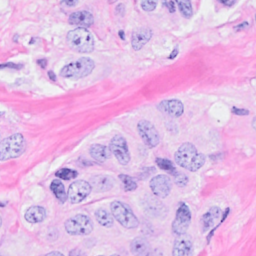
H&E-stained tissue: Breast